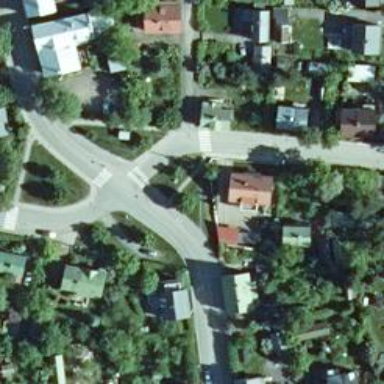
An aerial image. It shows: Marked crossing on the road.